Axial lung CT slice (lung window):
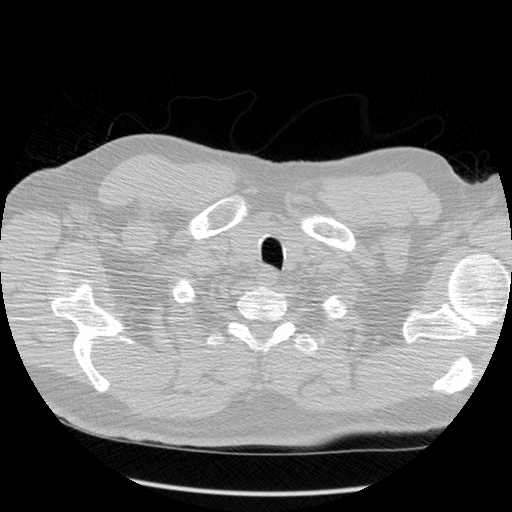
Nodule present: no